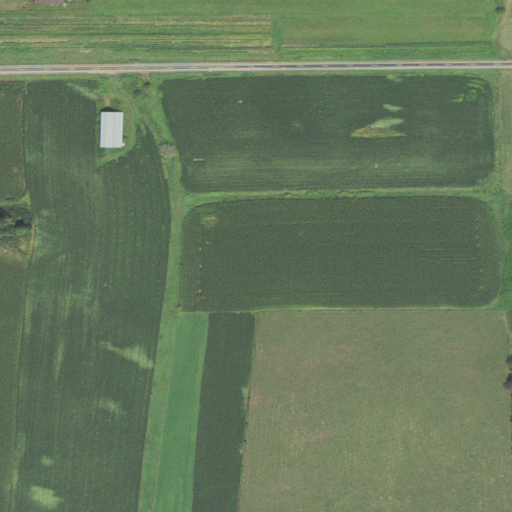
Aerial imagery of ridge(s) in Wisconsin named Dach Ridge containing cultivated crops, pasture, open development, and low intensity development